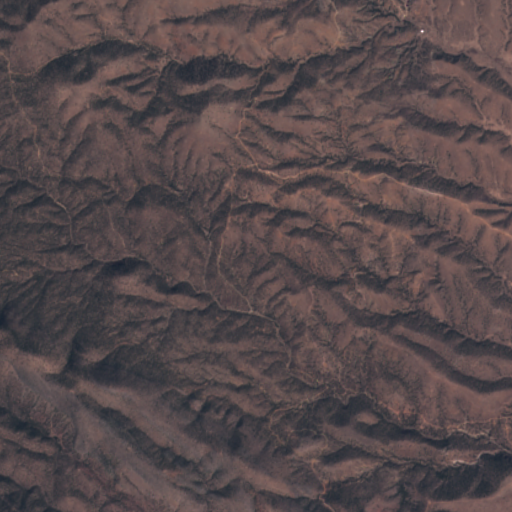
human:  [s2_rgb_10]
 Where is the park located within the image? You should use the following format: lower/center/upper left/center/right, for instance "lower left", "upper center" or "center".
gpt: The park is located in the upper right of the image.
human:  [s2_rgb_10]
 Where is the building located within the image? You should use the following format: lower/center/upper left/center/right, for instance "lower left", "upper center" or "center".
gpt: The building is located in the center right of the image.
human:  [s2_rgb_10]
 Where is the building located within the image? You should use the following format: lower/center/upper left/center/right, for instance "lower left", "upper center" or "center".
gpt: The building is located in the upper right of the image.
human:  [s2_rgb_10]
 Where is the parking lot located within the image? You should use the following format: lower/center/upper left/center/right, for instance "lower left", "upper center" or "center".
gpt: There is no parking lot in the image.